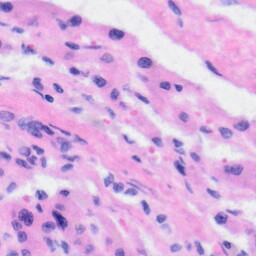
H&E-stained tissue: Liver